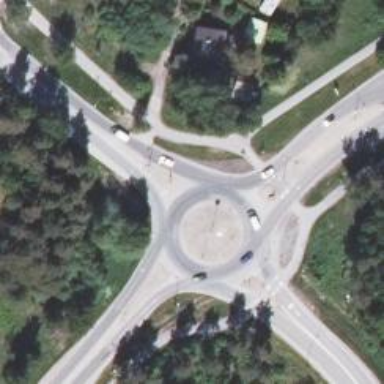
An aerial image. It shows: Secondary road with asphalt surface leading to roundabout.